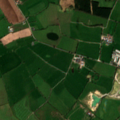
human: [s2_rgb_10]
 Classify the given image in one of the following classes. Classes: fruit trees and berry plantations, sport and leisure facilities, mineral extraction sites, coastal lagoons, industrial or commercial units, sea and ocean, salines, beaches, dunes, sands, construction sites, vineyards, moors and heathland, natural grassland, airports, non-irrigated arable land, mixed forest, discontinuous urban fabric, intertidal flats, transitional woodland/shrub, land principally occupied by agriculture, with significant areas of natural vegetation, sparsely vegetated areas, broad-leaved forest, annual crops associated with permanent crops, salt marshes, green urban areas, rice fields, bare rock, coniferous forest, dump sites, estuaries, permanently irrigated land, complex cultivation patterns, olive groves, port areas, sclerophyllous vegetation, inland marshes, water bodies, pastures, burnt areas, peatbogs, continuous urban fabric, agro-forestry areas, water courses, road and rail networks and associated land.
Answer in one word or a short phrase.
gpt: non-irrigated arable land, pastures